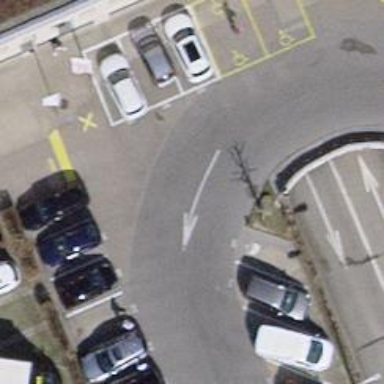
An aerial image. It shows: Parking aisle designated as service road.